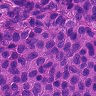
Metastatic tissue present: yes